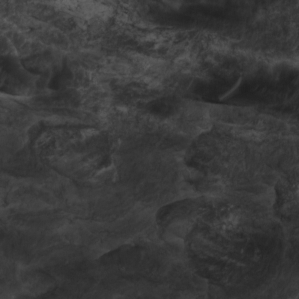
Label: non_frost